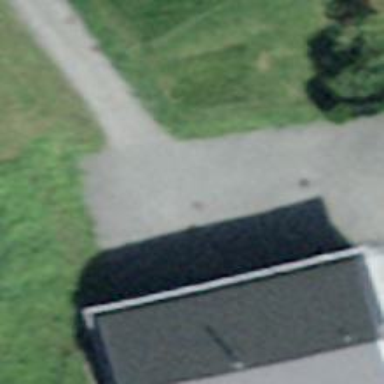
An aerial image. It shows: Driveway.